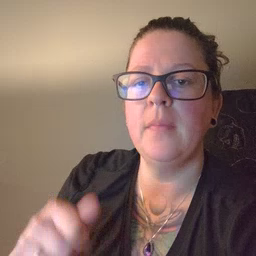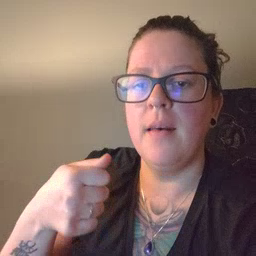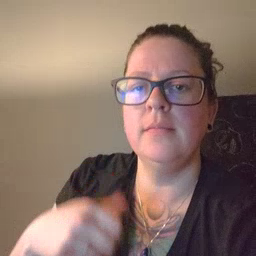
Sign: hide